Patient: sex M, age 43
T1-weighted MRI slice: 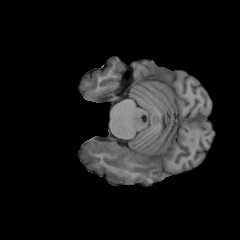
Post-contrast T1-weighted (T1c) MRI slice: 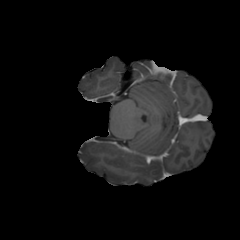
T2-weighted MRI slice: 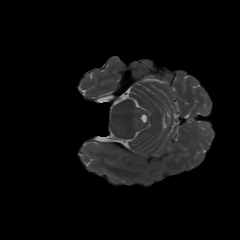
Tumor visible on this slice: no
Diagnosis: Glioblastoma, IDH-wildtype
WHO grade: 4